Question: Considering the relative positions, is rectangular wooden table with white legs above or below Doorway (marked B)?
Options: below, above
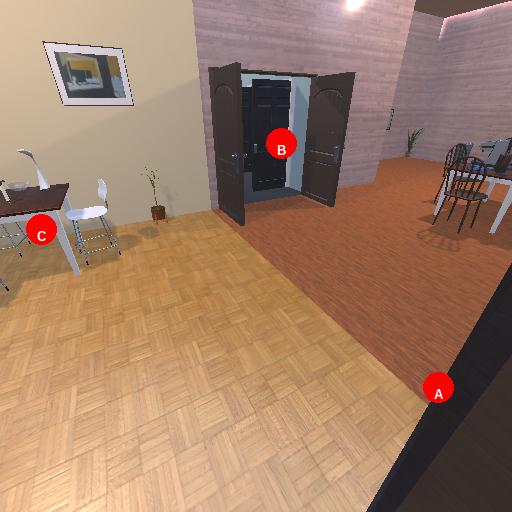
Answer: below